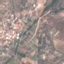
Label: PermanentCrop